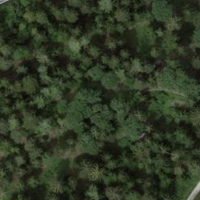
EUNIS habitat code: 43
Species observed at this site:
Sitta europaea